Interaction volume radius: 5 \u00c5
Interaction volume height: 30 \u00c5
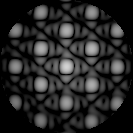
Disorder parameter: 0.06032